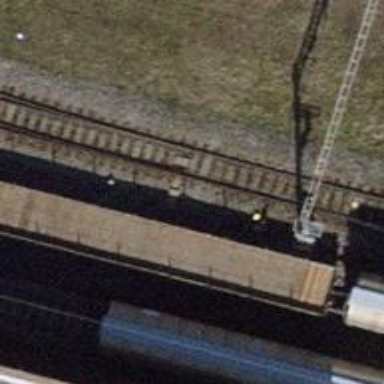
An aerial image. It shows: Railway switch.